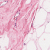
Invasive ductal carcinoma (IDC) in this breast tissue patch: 0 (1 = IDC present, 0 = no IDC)